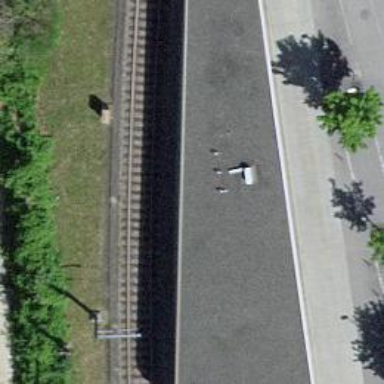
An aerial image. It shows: Halt on the railway.